Aerial crown-view tile of a tropical tree (Barro Colorado Island, Panama), acquired 20241112:
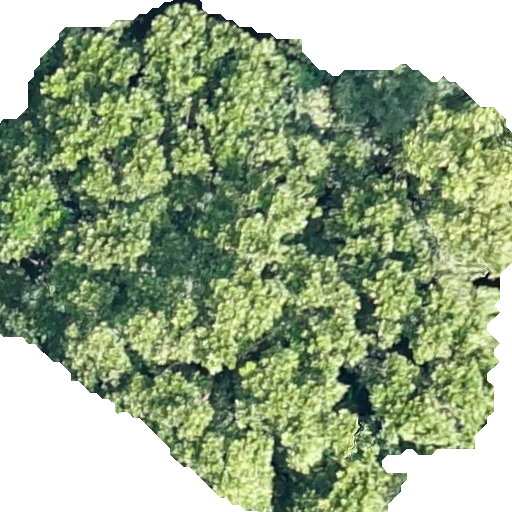
Species: Anacardium excelsum
GBIF accepted scientific name: Anacardium excelsum
Crown area: 317.89 m²